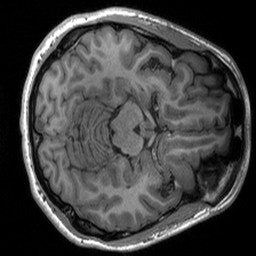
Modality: T1w
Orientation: axial
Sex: male
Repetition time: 1.95 s
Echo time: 0.026 s